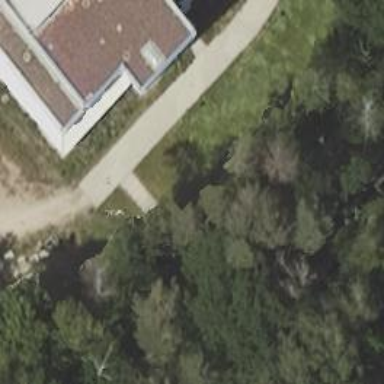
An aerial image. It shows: Path.